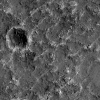
Atmospheric dust classification: not_dusty